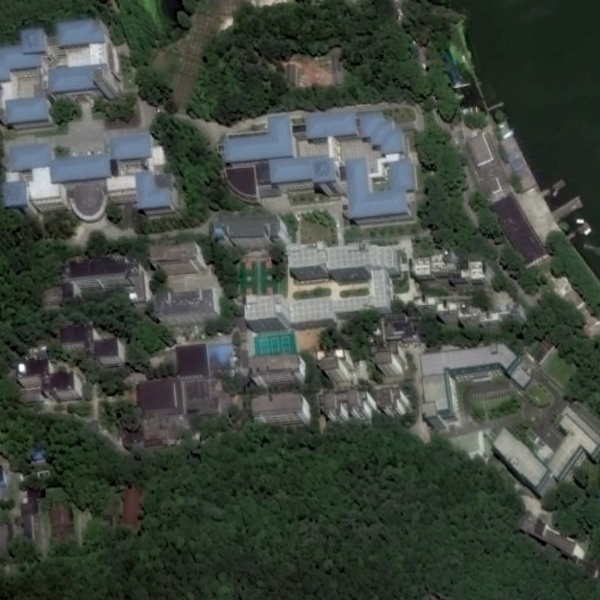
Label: School